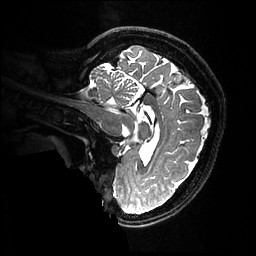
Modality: T2w
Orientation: sagittal
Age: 27
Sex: female
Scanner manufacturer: ge
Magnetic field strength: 3 T
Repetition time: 3.202 s
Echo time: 0.06589 s